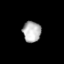
Tissue: prostate
Cell type: T cells
Senescence score: 0.3306
Nuclear area (px): 372
Mean DAPI intensity: 179.602